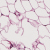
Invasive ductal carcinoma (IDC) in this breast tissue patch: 0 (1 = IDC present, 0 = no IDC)